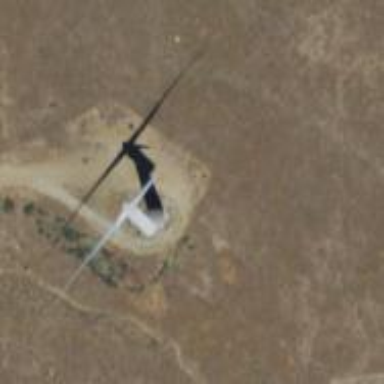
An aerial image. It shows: Wind generator powered by horizontal-axis wind turbine.